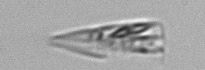
Label: Licmophora